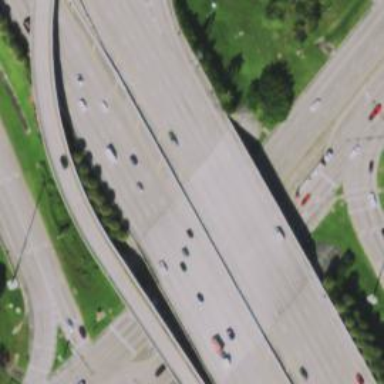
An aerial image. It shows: Motorway junction.